The image is a 2-D grayscale rendering of a rotating-machine vibration signal (signal-to-image). What is the most likely rotor condition (normal, misalignment, unbalance, looseness)?
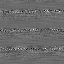
Answer: looseness